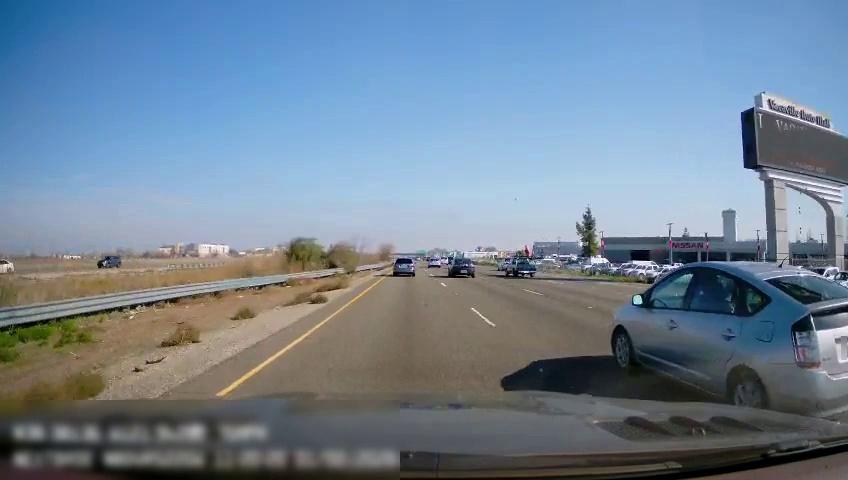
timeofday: Day
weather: Sunny
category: Drivable Space
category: Vehicles | Car
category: Vehicles | SUV
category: Vehicles | Car
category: Vehicles | Car
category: Vehicles | Car
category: Vehicles | Car
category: Vehicles | Truck
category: Vehicles | Car
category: Vehicles | SUV
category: Lanes | Current Lane
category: Lanes | Current Lane
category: Lanes | Alternate Lane
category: Lanes | Alternate Lane
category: Traffic | Signs